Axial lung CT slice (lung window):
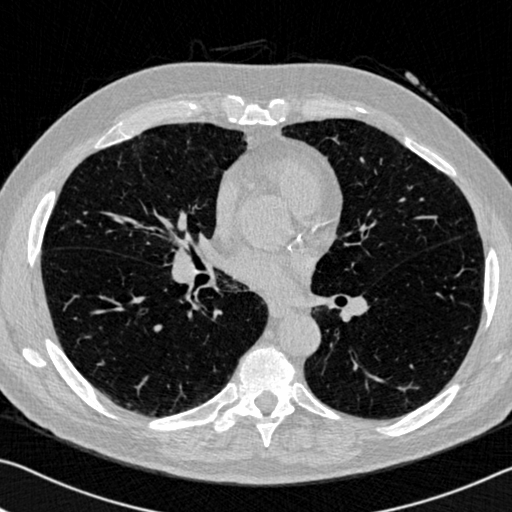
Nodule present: no